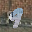
Label: 9